An envelope spectrum derived from a bearing vibration measurement is shown; the reference markers locate BPFO, BPFI, BSF and FTF for this bearing geometry and shaft speed. Based on the visible evidence, which condition applies: normal, inner_race, outer_race, ball?
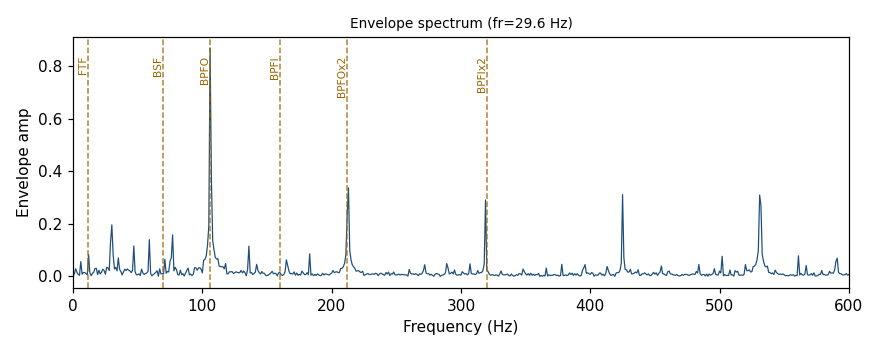
Answer: outer_race